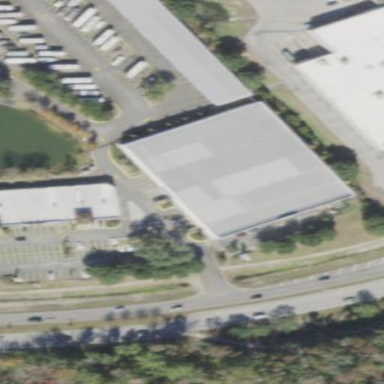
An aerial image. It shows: Building housing storage rental shop.